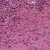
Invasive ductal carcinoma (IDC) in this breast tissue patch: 0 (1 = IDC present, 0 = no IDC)